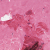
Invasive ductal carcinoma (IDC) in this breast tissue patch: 0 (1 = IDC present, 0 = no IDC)